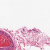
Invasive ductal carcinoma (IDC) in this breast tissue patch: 0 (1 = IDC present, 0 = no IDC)